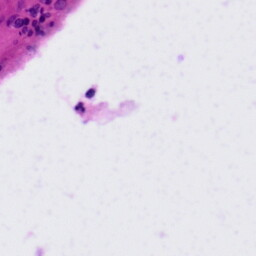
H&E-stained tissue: Tonsil